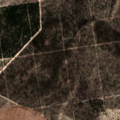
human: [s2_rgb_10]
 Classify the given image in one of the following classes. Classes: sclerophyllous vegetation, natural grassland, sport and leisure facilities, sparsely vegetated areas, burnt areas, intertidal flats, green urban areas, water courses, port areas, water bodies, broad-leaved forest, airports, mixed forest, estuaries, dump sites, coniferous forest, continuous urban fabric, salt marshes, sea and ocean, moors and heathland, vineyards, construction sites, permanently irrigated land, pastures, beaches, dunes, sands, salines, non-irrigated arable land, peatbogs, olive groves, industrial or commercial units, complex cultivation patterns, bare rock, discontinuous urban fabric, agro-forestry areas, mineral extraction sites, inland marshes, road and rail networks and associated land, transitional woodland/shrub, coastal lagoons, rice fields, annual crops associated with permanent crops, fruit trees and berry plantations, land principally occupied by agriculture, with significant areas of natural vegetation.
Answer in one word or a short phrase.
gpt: permanently irrigated land, coniferous forest, transitional woodland/shrub